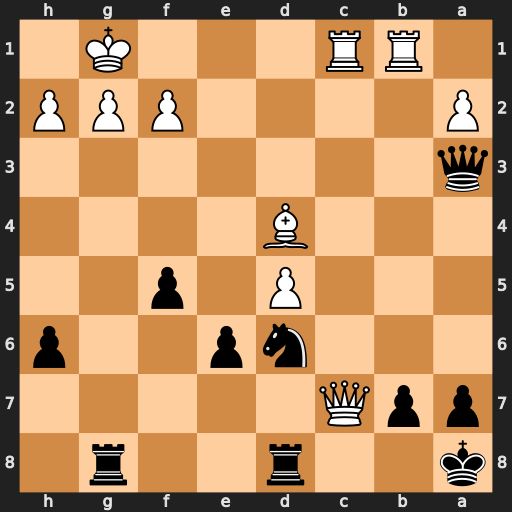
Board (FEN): k2r2r1/ppQ5/3np2p/3P1p2/3B4/q7/P4PPP/1RR3K1
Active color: b
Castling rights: -
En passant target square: -
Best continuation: Rc8 Bb2 Qb4 Qh7 Qxb2 Qxg8 Qxc1+ Rxc1 Rxg8